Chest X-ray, PA view. Patient: 67 years old, sex F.
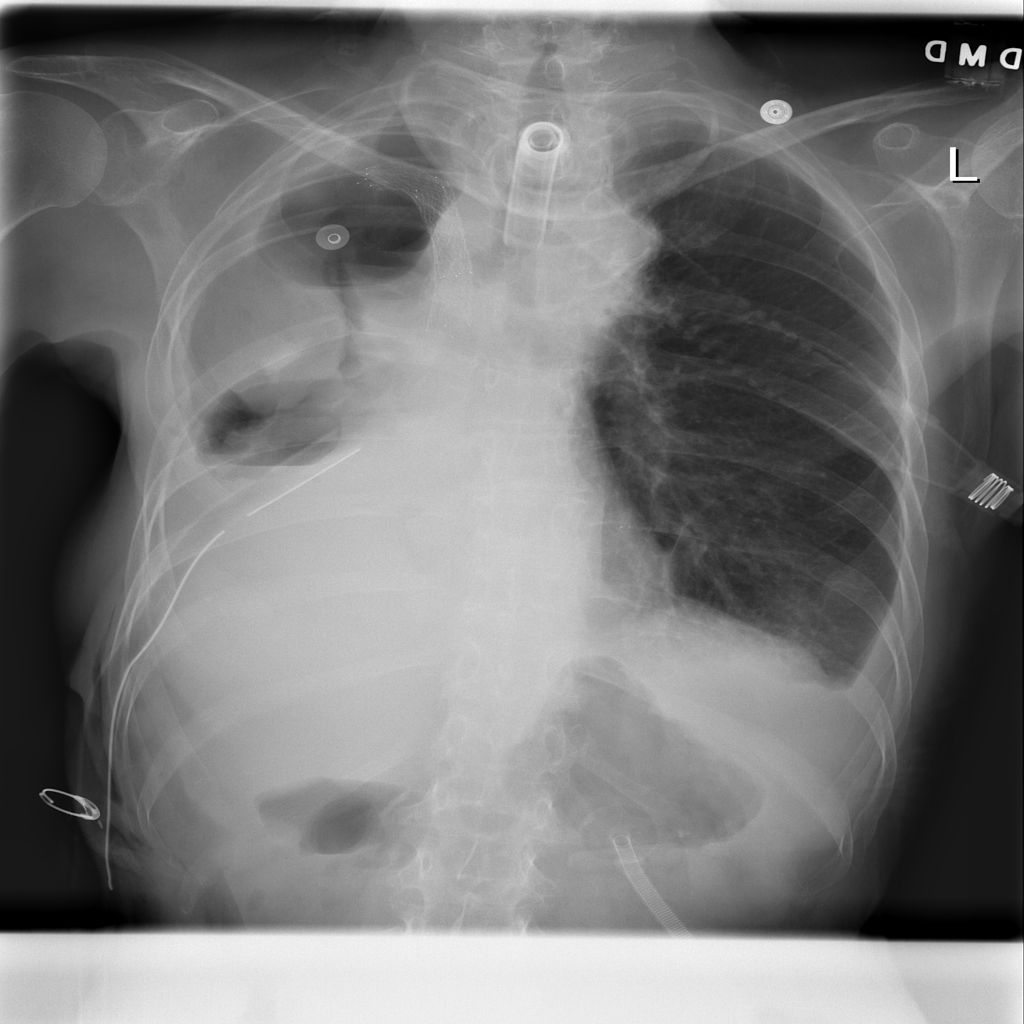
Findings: Effusion